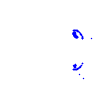
Particle: kaon